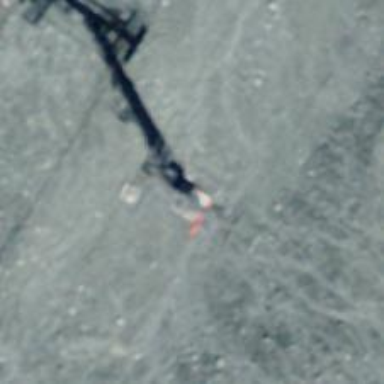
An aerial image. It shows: Pylon used for aerialway.